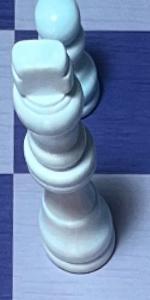
Label: King_White